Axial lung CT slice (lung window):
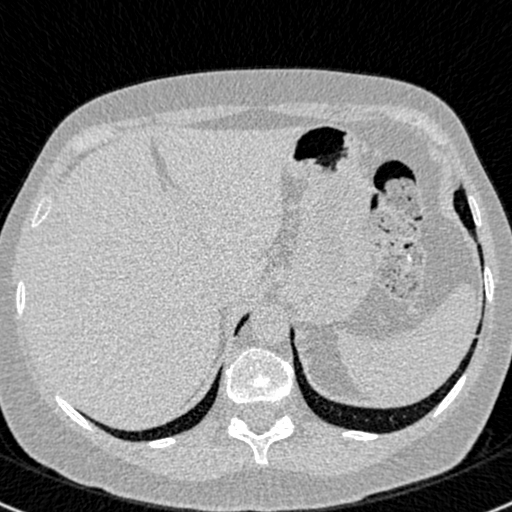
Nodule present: no